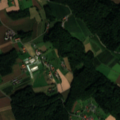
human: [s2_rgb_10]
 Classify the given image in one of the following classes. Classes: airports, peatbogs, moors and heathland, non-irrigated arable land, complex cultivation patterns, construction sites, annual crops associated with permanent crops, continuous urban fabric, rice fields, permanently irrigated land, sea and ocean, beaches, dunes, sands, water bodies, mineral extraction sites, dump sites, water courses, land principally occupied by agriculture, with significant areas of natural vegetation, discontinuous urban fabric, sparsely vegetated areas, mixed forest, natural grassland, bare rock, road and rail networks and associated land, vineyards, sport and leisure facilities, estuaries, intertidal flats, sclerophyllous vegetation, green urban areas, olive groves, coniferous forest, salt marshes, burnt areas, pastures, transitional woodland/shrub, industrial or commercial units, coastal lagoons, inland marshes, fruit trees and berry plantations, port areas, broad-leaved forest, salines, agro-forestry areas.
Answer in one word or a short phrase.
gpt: non-irrigated arable land, complex cultivation patterns, broad-leaved forest